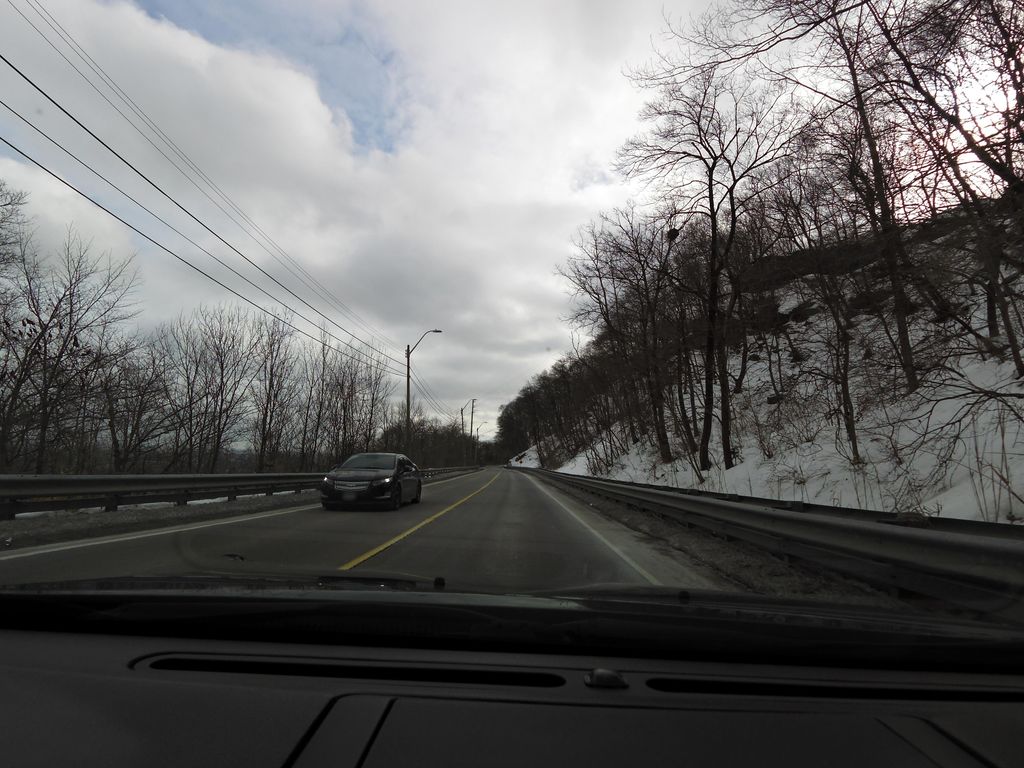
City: hamilton